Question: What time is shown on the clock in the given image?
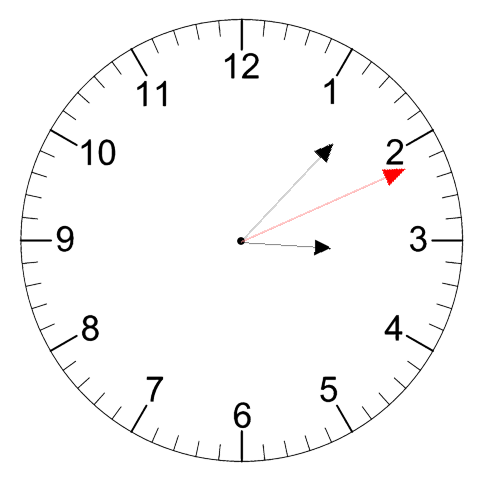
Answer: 03:07:11